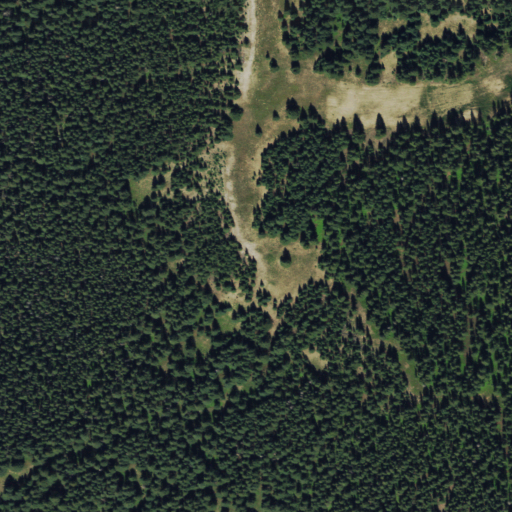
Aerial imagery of gap in Colorado named Slagle Pass containing only evergreen forest